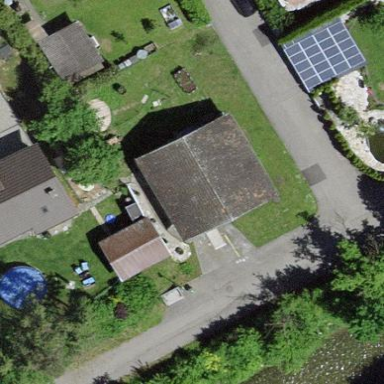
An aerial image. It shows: Detached building.